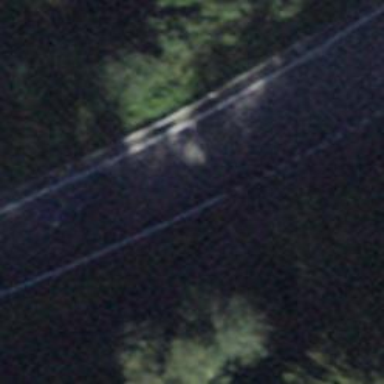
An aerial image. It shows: Secondary link road with asphalt surface.